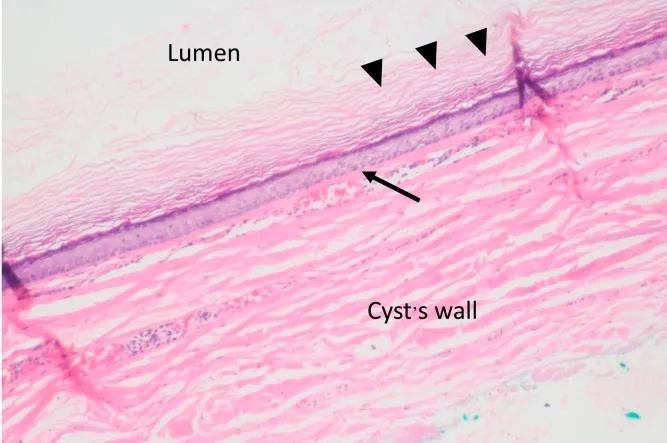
Histopathology of the cyst revealed benign stratified squamous epithelium-lined cyst with no evidence of adnexal structure consistent with the epidermoid cyst, arrowhead: Keratin material, arrow: Squamous epithelial cell (H&E;100x).
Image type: pathology (h&e)